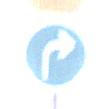
Verkehrszeichen: VorgeschriebeneFahrtrichtungRechts
Zusatzzeichen oben: Stop
Umgebung: Roofed, Urban
Tageszeit: MorningAfternoon
Wetter: PartlyCloudy
Licht: Natural
Jahreszeit: NotSpecified
Kontrast: MediumContrast